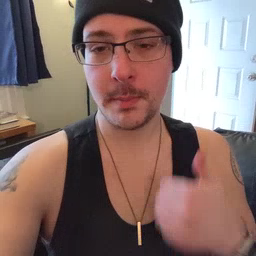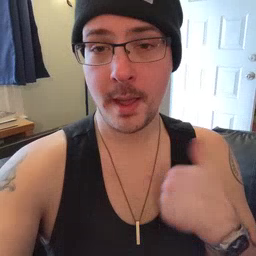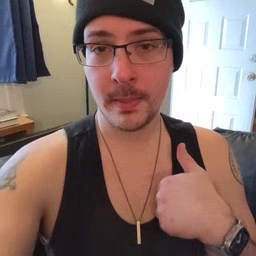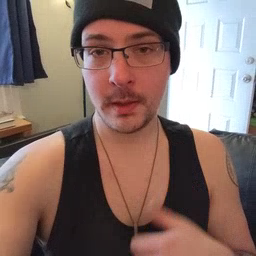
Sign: bath